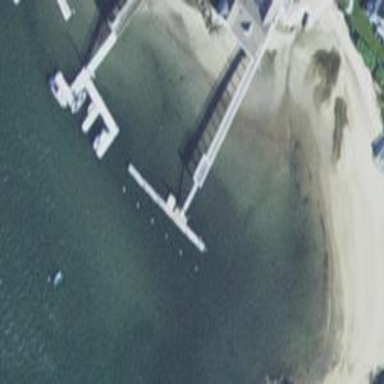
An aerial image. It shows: Pier with mooring facilities.